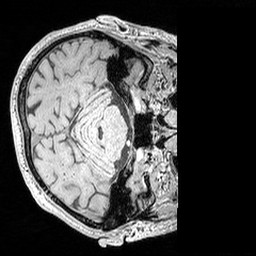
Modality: MP2RAGE
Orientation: axial
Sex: male
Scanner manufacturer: siemens
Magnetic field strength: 3 T
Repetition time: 5 s
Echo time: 0.00292 s